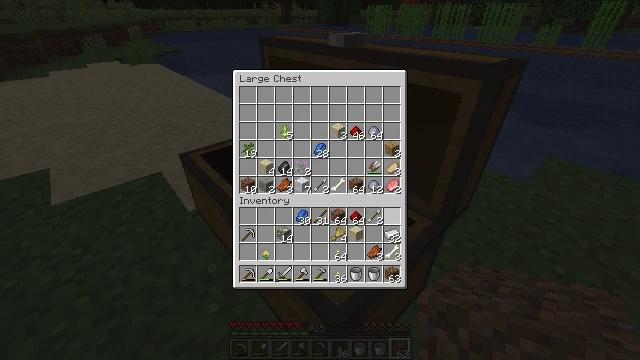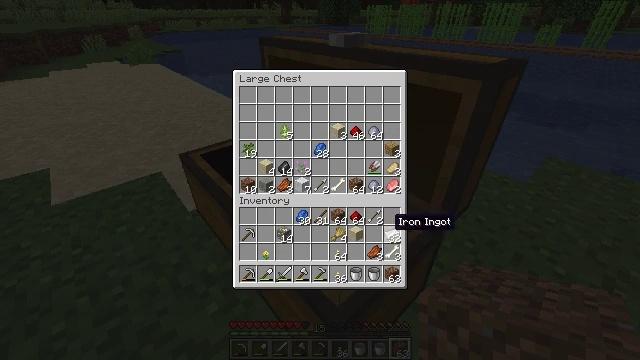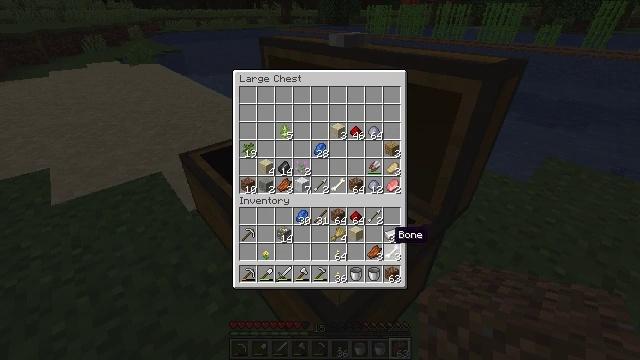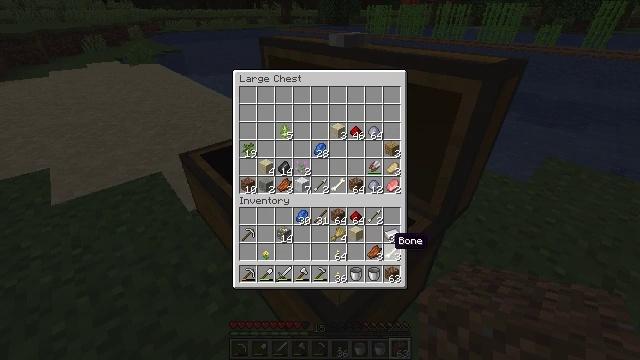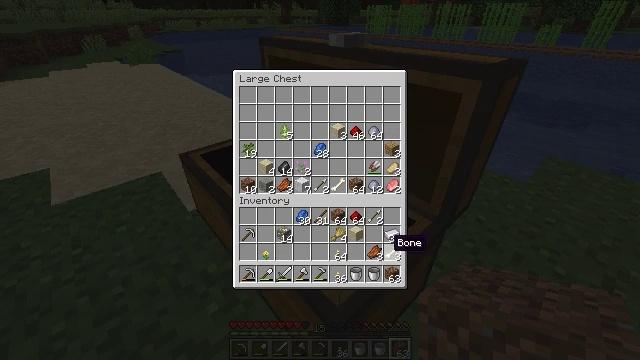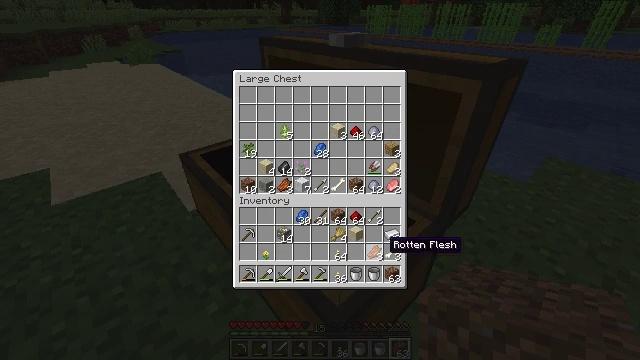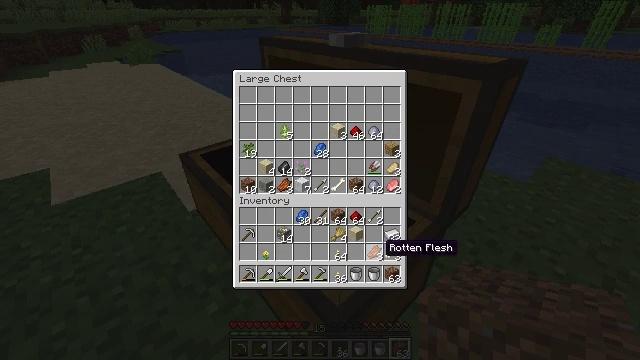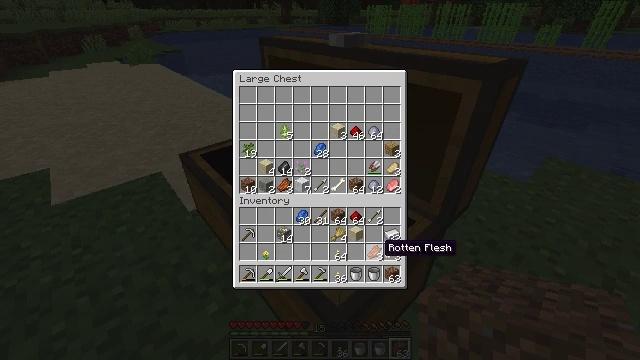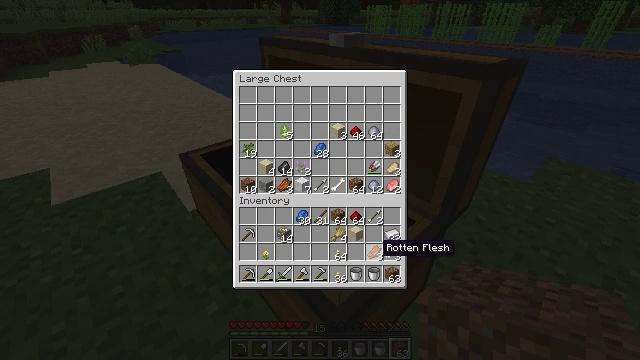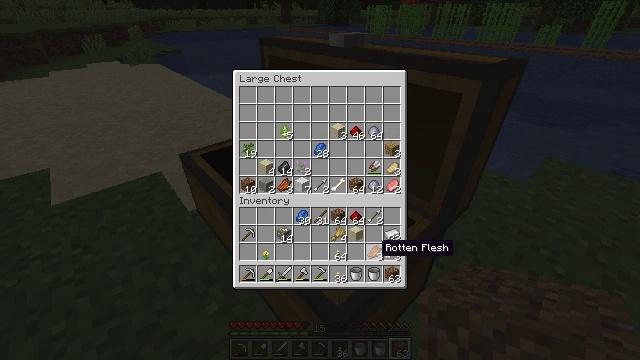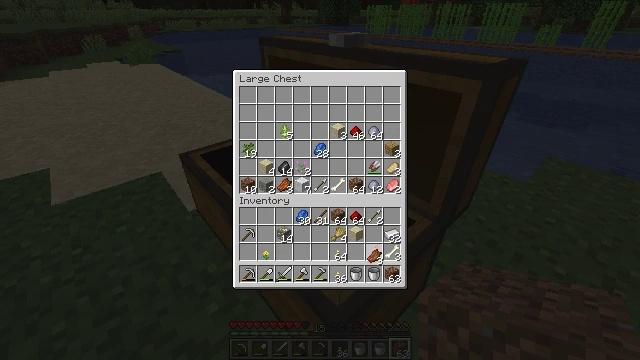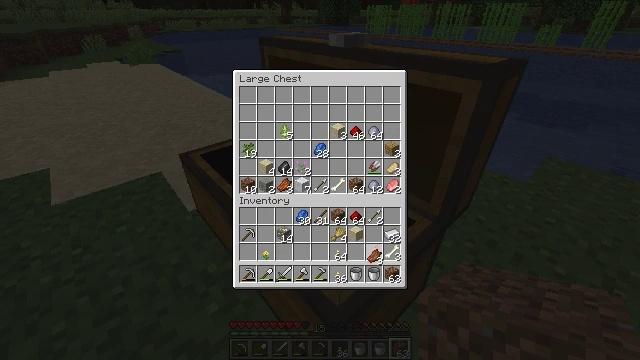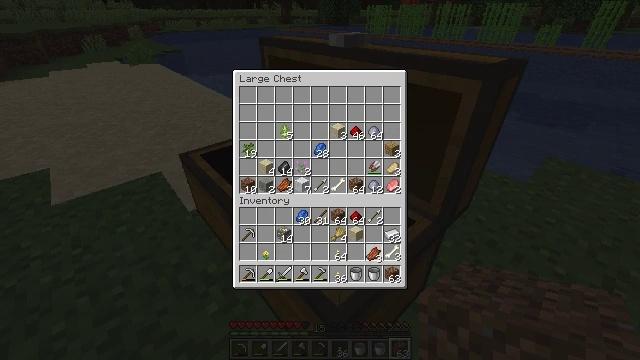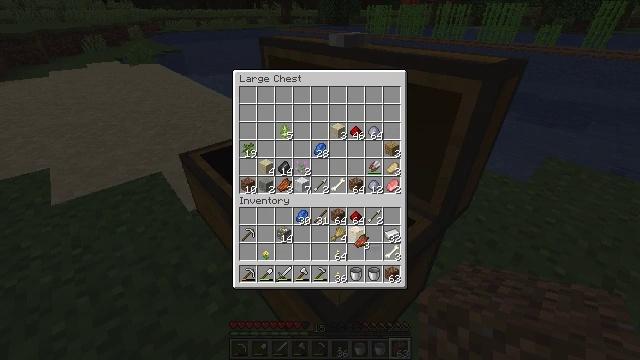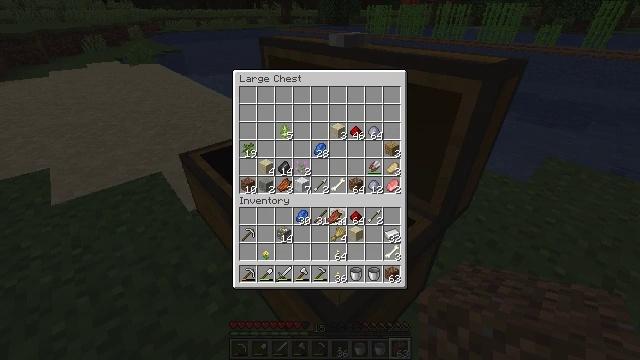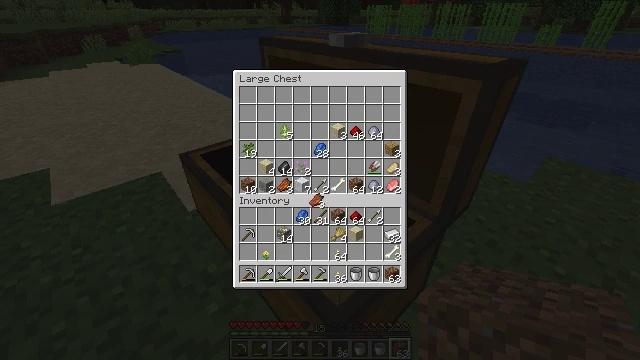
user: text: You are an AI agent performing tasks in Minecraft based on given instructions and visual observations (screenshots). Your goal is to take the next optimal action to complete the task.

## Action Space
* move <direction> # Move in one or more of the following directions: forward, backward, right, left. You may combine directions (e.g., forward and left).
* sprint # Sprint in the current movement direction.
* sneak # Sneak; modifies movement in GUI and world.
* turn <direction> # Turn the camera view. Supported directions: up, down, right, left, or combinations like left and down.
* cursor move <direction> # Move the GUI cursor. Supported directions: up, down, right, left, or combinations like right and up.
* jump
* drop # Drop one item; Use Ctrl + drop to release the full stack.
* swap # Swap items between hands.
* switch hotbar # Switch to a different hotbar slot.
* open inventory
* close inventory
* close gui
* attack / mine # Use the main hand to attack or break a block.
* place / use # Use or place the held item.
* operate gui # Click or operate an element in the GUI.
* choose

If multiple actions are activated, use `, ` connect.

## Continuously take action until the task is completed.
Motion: motion action
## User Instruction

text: Collect sugar cane near water sources.
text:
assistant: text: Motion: cursor move down
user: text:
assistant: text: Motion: cursor move down
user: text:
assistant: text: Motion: no_op
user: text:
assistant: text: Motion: no_op
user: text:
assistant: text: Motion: no_op
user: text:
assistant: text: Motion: no_op
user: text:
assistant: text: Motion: no_op
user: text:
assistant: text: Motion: no_op
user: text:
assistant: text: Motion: no_op
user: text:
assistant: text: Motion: operate gui
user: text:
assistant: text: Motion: operate gui
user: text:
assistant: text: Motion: operate gui
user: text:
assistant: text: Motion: cursor move left and up
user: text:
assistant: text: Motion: cursor move left and up
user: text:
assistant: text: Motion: cursor move left and up
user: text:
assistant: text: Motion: cursor move up
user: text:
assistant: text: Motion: no_op
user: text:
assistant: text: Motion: no_op
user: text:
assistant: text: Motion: no_op
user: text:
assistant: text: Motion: no_op
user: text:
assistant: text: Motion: no_op
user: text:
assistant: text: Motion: no_op
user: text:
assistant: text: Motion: no_op
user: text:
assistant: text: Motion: no_op
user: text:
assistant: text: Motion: no_op
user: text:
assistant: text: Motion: no_op
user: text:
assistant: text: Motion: no_op
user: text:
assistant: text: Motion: operate gui
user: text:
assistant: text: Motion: operate gui
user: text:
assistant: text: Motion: operate gui